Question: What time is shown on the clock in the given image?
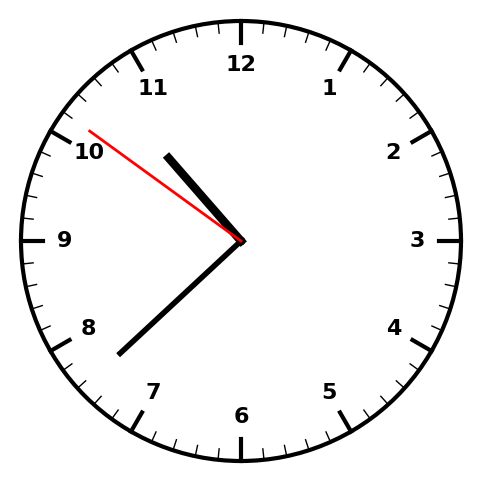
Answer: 10:37:51